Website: macys
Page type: customer-info-address
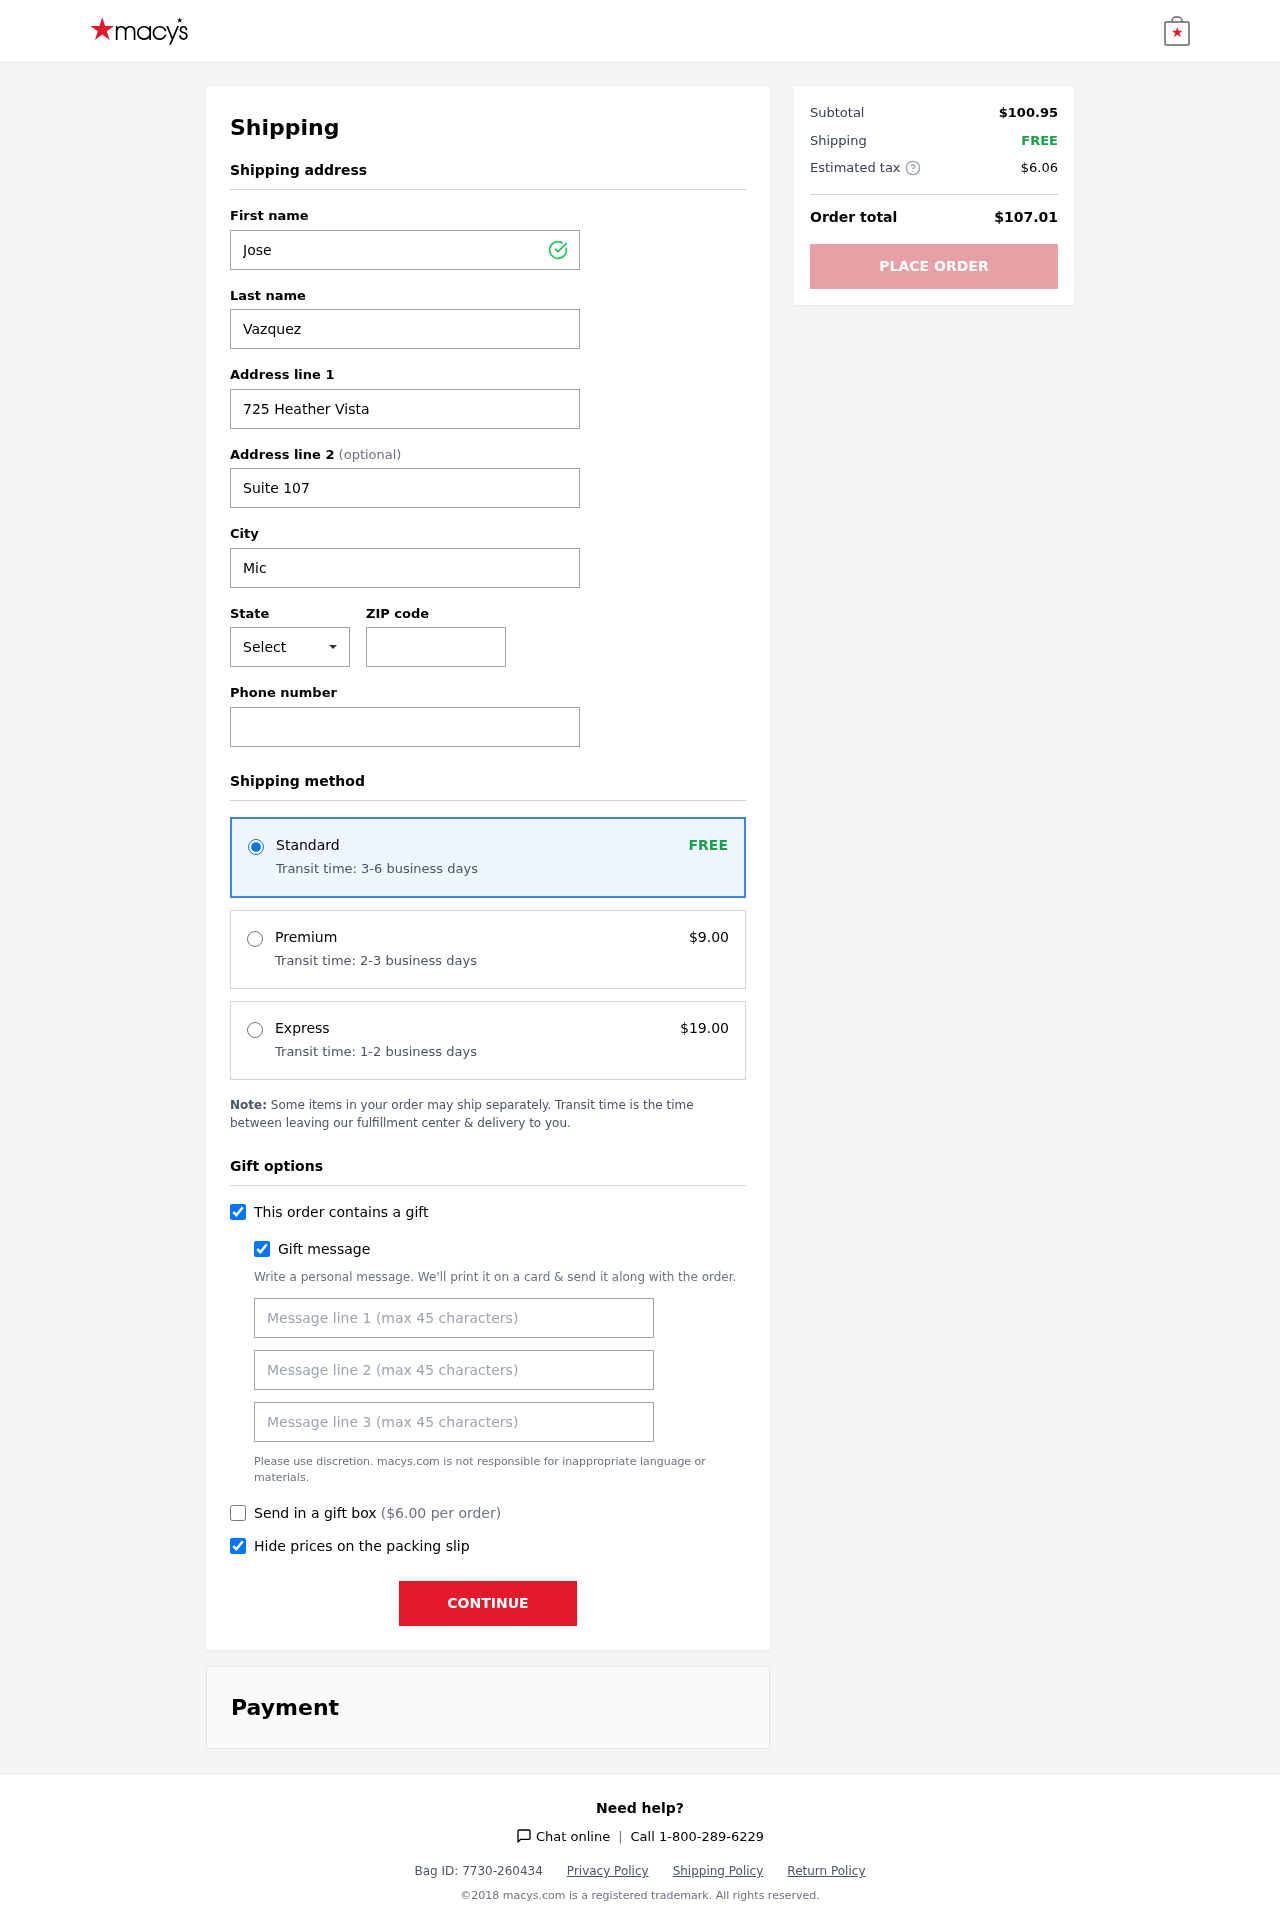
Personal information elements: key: PII_CITY
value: Michelleland
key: PII_FIRSTNAME
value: Jose
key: PII_GIFT_MESSAGE
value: Hey Tracy, I thought you’d love these cozy sheets to add a touch of elegance to your space. Wishing you restful nights and sweet dreams in your new home! Enjoy!  Jose
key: PII_LASTNAME
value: Vazquez
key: PII_PHONE
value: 9443882607
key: PII_POSTCODE
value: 15691
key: PII_STATE_ABBR
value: FM
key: PII_STREET
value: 725 Heather Vista
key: PII_STREET2
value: Suite 107
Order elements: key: ORDER_SHIPPING_STANDARD
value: FREE
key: ORDER_SHIPPING_STANDARD_TIME
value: Transit time: 3-6 business days
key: ORDER_SHIPPING_PREMIUM
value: $9.00
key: ORDER_SHIPPING_PREMIUM_TIME
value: Transit time: 2-3 business days
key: ORDER_SHIPPING_EXPRESS
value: $19.00
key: ORDER_SHIPPING_EXPRESS_TIME
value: Transit time: 1-2 business days
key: ORDER_GIFT_BOX_FEE
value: $6.00
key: ORDER_SUBTOTAL
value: $100.95
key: ORDER_SHIPPING_COST
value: FREE
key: ORDER_TAX
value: $6.06
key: ORDER_TOTAL
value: $107.01